Interaction volume radius: 10 \u00c5
Interaction volume height: 20 \u00c5
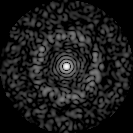
Disorder parameter: 0.8271